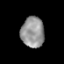
Tissue: prostate
Cell type: T cells
Senescence score: 0.3231
Nuclear area (px): 697
Mean DAPI intensity: 147.865